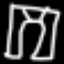
Label: pants